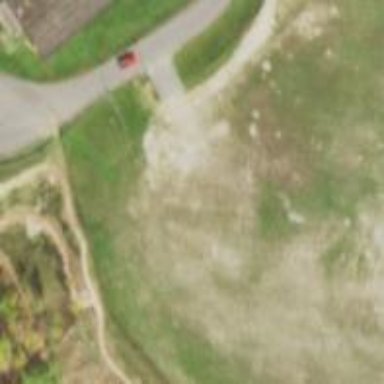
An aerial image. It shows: Trailhead in recreational area.